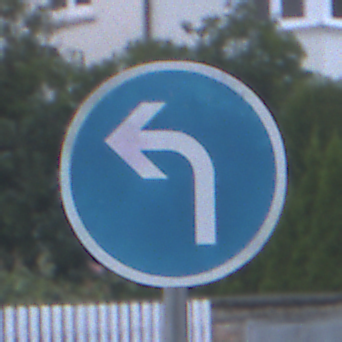
Verkehrszeichen: VorgeschriebeneFahrtrichtungLinks
Umgebung: Outdoor, Urban
Tageszeit: SunriseSunset
Wetter: PartlyCloudy
Licht: Natural
Jahreszeit: NotSpecified
Kontrast: LowContrast